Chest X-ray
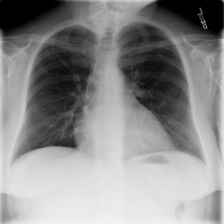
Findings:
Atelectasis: negative
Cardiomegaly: negative
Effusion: negative
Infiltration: positive
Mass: negative
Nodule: negative
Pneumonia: negative
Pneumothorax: negative
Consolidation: negative
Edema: negative
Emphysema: negative
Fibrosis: negative
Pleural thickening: negative
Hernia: negative